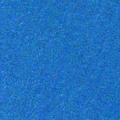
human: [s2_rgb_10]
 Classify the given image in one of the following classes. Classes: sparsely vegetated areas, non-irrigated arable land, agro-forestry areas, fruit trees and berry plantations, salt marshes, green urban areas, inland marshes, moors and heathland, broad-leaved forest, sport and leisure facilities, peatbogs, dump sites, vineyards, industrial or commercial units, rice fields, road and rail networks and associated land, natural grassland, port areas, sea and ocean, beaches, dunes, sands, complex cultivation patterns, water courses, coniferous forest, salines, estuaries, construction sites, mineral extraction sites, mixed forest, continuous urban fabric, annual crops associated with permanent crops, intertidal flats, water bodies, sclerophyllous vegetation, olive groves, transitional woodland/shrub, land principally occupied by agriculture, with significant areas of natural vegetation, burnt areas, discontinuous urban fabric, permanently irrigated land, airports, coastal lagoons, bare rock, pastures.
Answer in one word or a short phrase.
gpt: sea and ocean